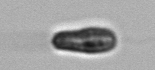
Label: Pseudochattonella_farcimen